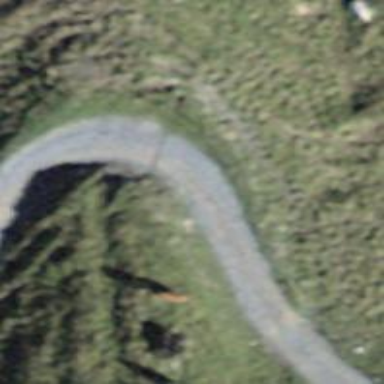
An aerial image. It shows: Gravel track with grade3 tracktype.